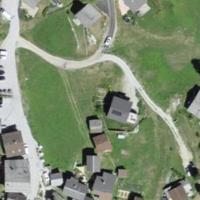
EUNIS habitat code: 26
Species observed at this site:
Sambucus racemosa
Echium vulgare